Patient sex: M
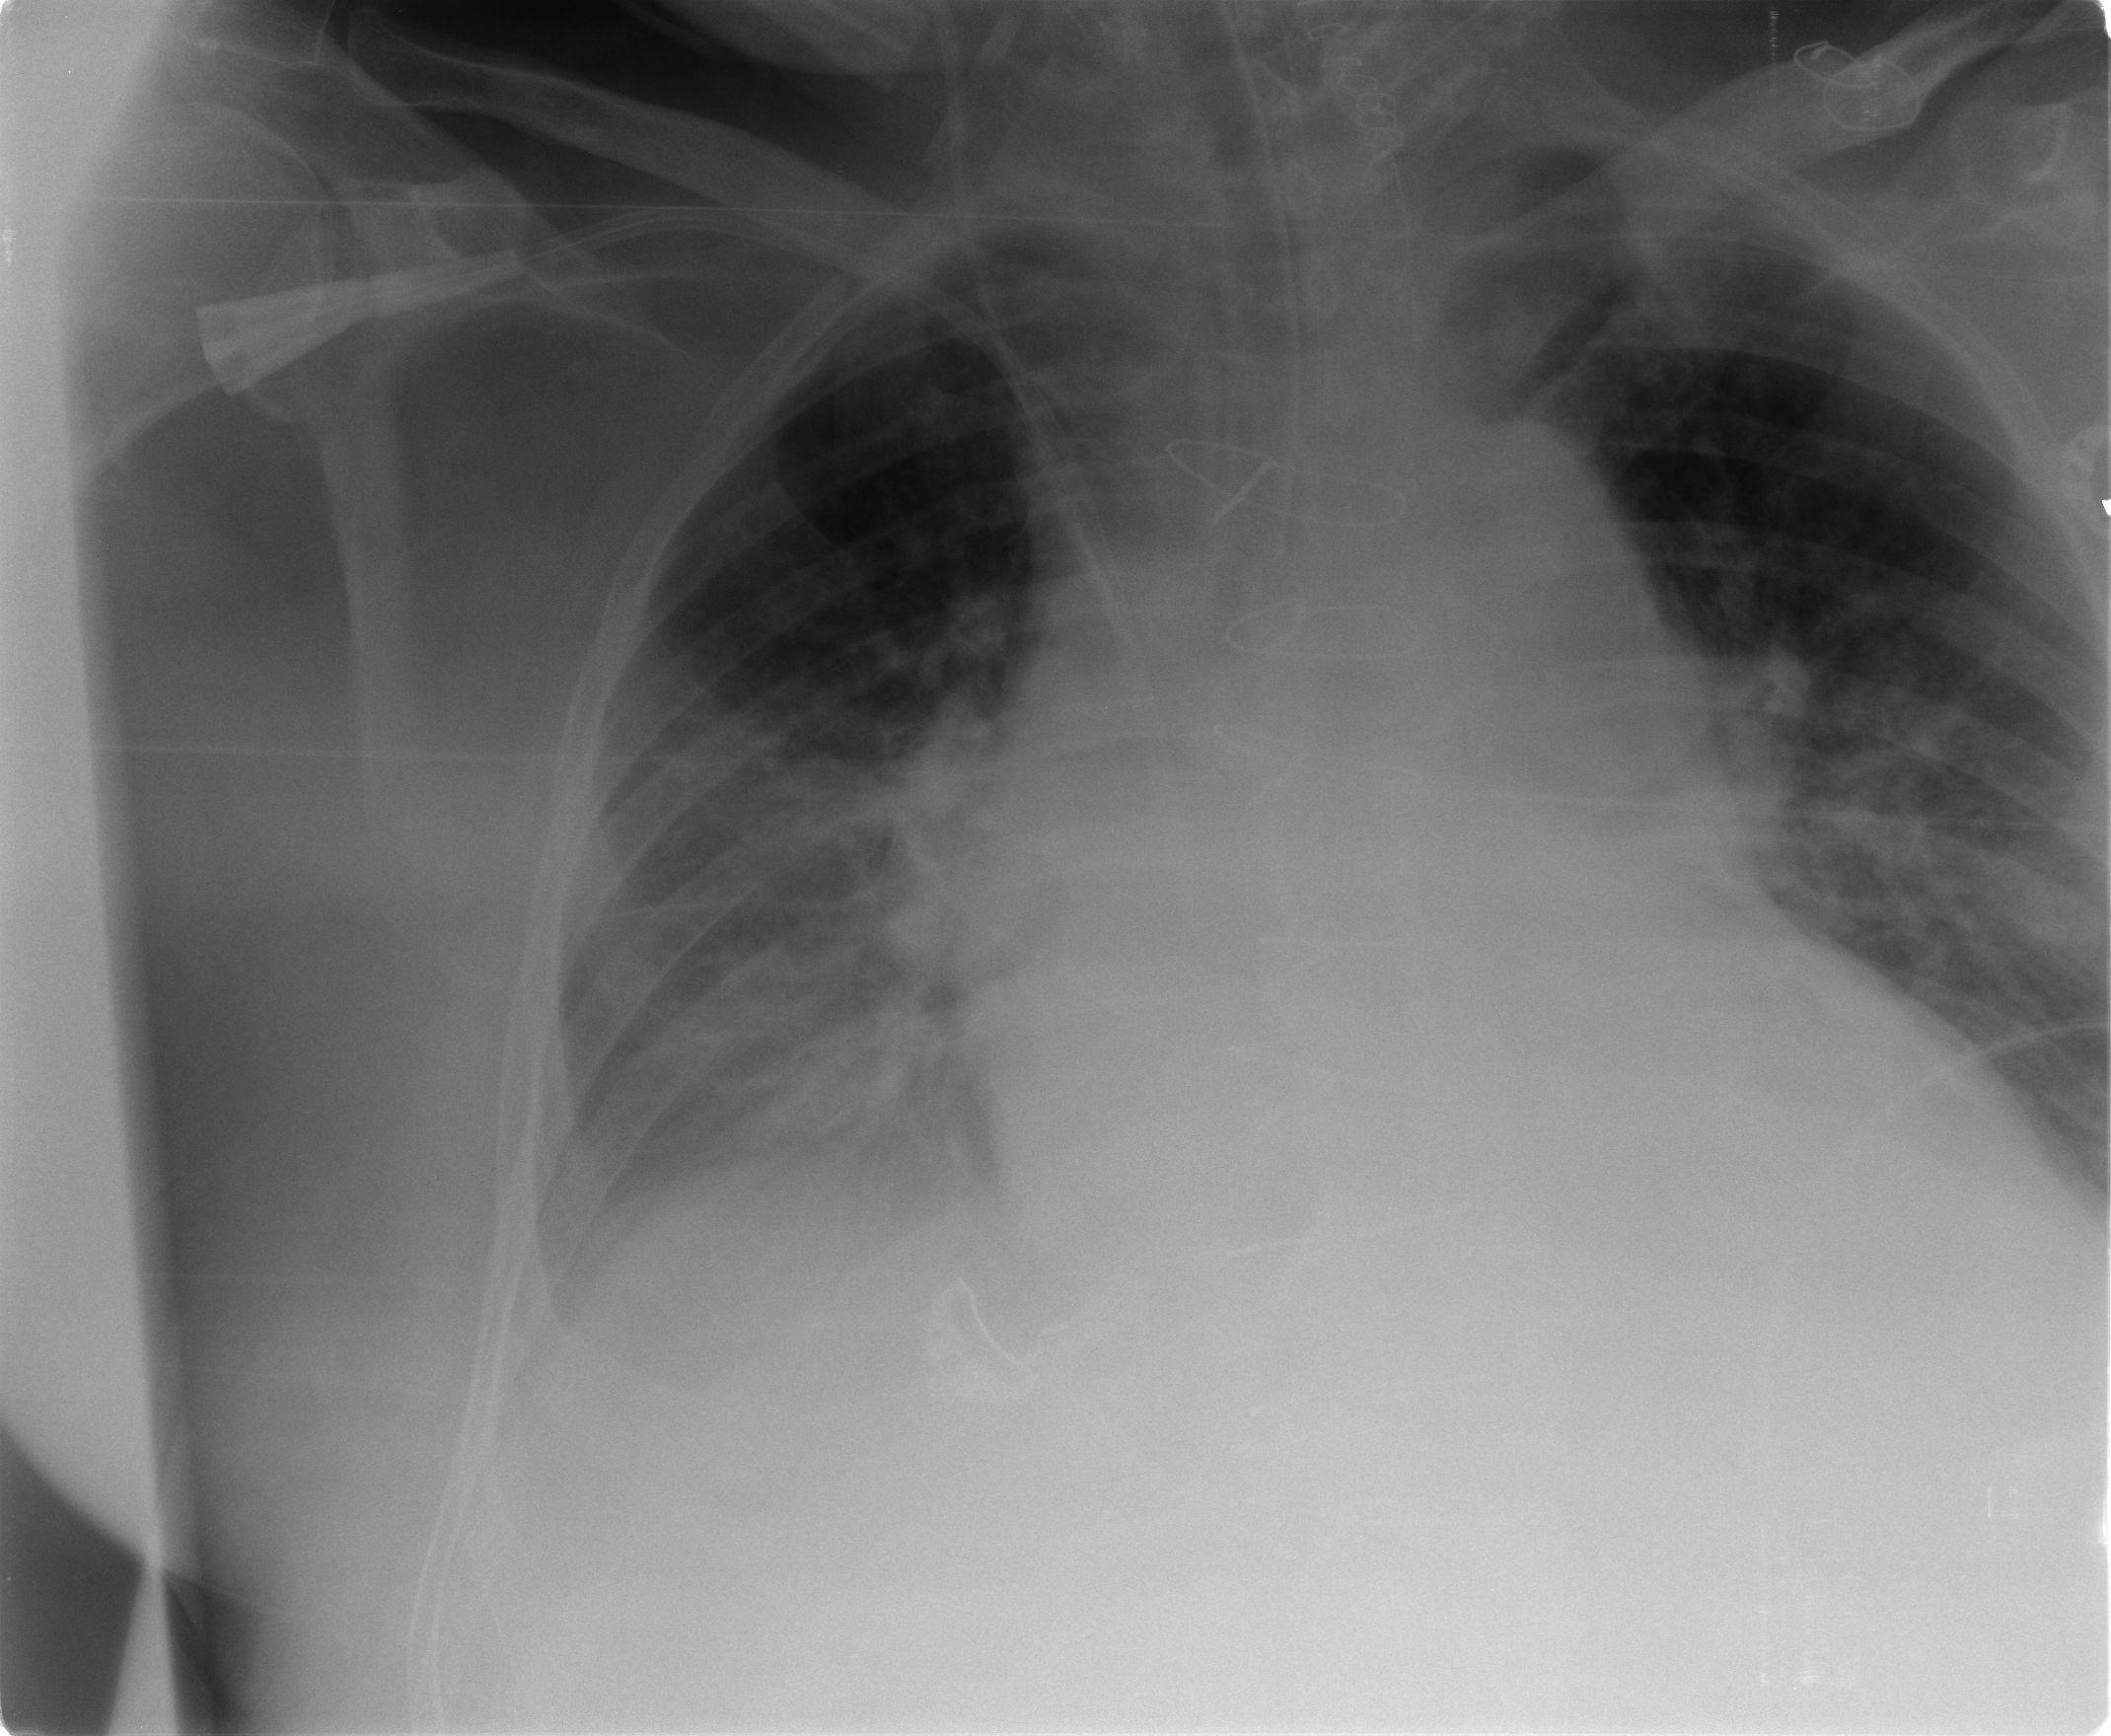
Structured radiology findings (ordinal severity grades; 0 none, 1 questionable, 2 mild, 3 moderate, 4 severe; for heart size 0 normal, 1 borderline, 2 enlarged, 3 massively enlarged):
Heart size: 2
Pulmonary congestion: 2
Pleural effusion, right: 2
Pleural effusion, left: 0
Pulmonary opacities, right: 1
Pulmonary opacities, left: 1
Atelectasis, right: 2
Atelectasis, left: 0